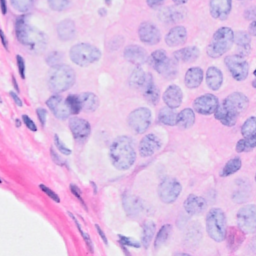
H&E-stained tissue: Breast